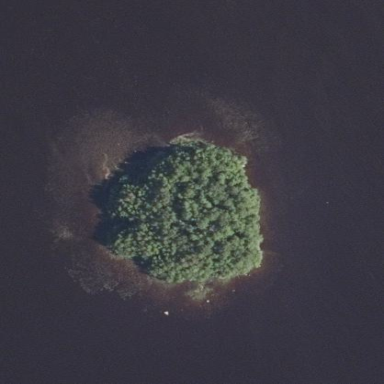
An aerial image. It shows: Island.